Interaction volume radius: 5 \u00c5
Interaction volume height: 10 \u00c5
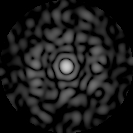
Disorder parameter: 0.8302